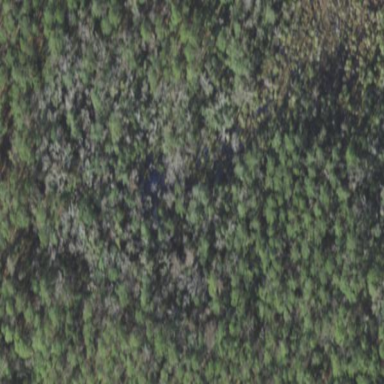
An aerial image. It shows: Swamp in wetland area.